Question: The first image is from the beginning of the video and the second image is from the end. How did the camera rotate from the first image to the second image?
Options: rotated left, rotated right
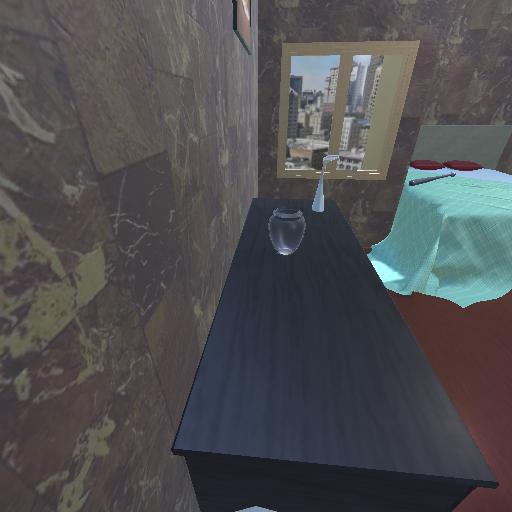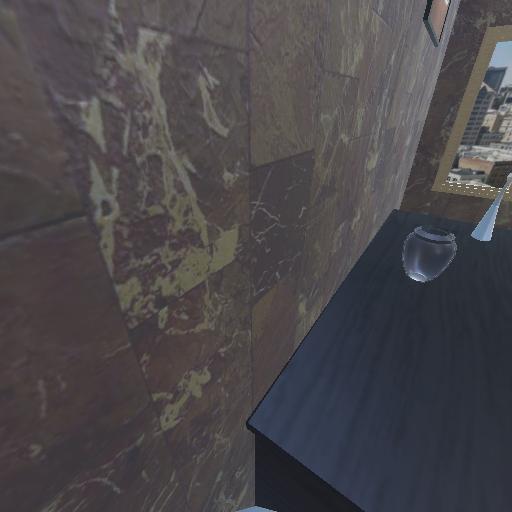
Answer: rotated left